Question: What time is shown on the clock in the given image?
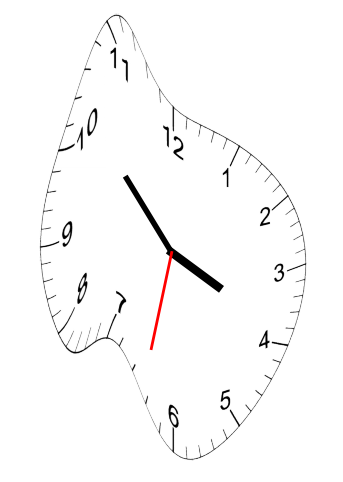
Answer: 03:52:32